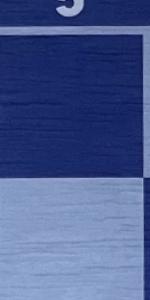
Label: Empty